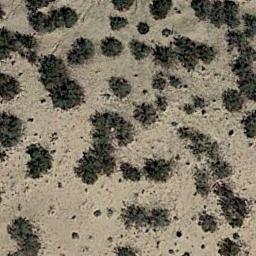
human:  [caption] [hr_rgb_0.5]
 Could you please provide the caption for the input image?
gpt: Some chaparrals of different sizes grow in the desert .

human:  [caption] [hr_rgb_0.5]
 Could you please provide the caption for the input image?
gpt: The chaparral is consist of sparse bushes on the desert .

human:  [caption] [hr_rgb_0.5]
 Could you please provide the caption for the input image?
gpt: The vegetation in the chaparral is not evenly distributed .

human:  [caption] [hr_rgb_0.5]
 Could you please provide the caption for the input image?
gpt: There are two lush vegetation in the jungle .

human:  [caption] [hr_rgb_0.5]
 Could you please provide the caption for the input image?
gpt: Chaparral is evenly distributed on the sand .